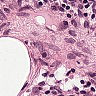
Metastatic tissue present: no